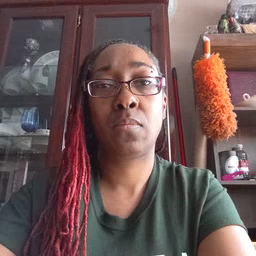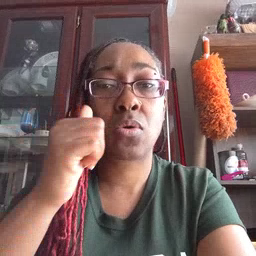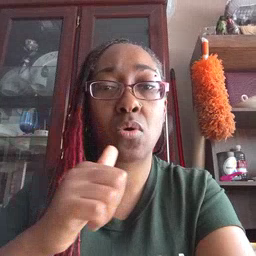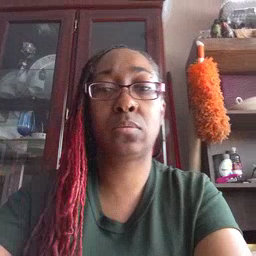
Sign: girl